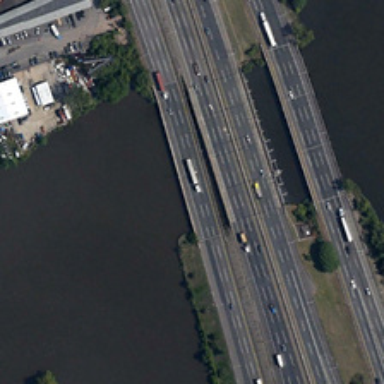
There are some roads above the river .